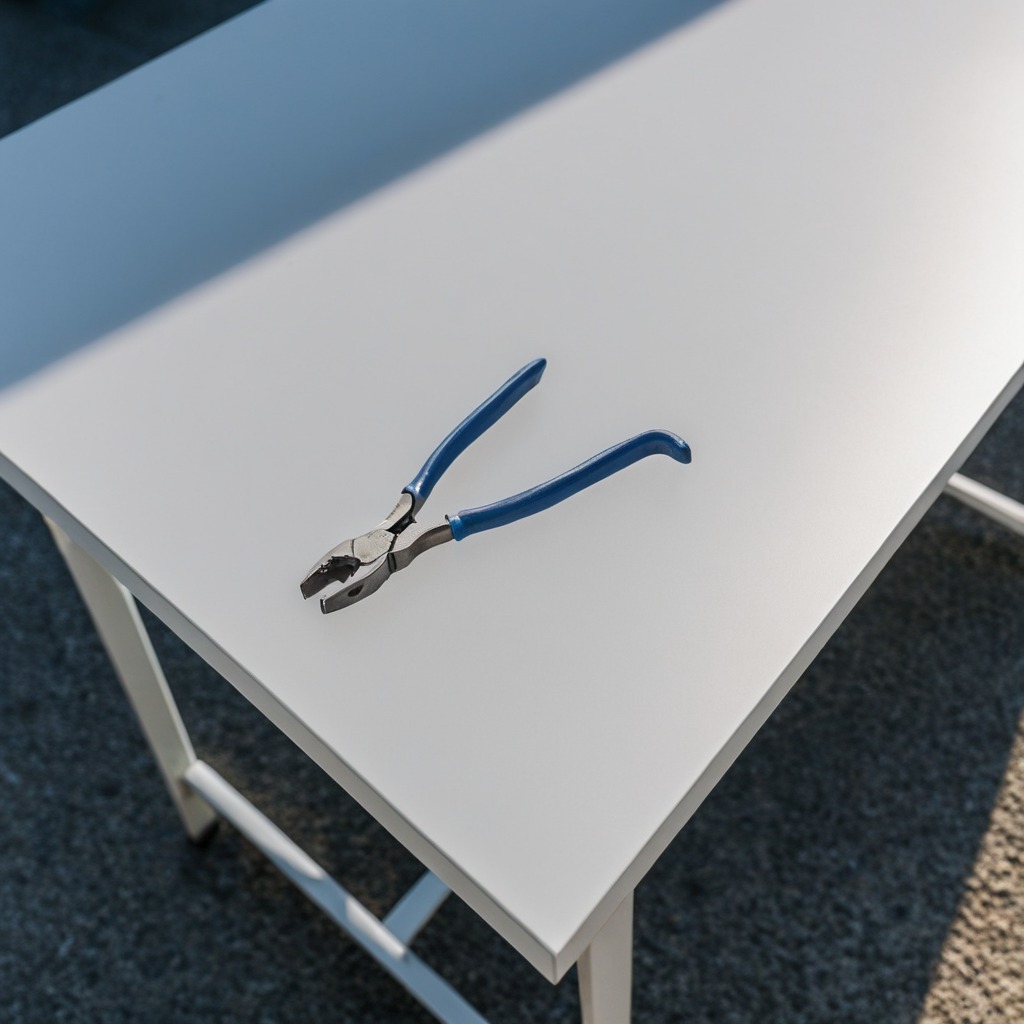
A plier is lying on the table in a temporary outdoor tool station.